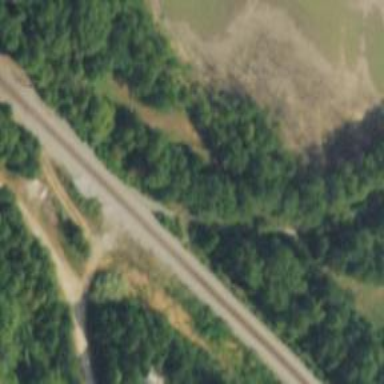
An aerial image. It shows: Abandoned spur railway.